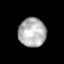
Tissue: lung
Cell type: Epithelial cells
Senescence score: 0.2247
Nuclear area (px): 777
Mean DAPI intensity: 178.449